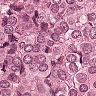
Metastatic tissue present: yes